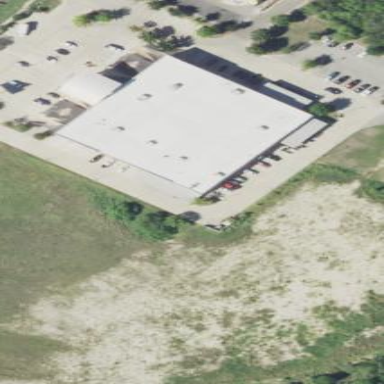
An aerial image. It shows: Retail building housing motorcycle shop.